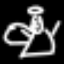
Label: angel